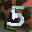
Label: 5